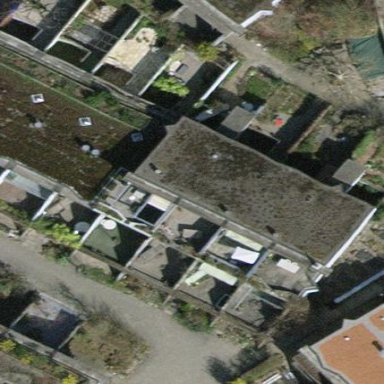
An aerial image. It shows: Terrace building.